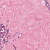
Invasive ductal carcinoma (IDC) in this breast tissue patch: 0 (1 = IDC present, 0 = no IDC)